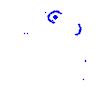
Particle: kaon